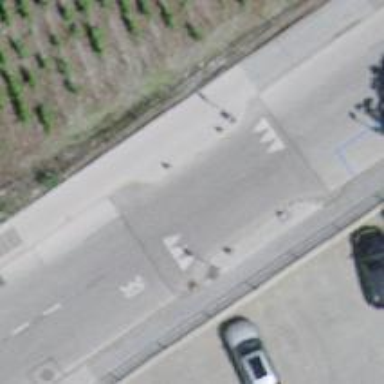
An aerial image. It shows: Unmarked road crossing.